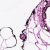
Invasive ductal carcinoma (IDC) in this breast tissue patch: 0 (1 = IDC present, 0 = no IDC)